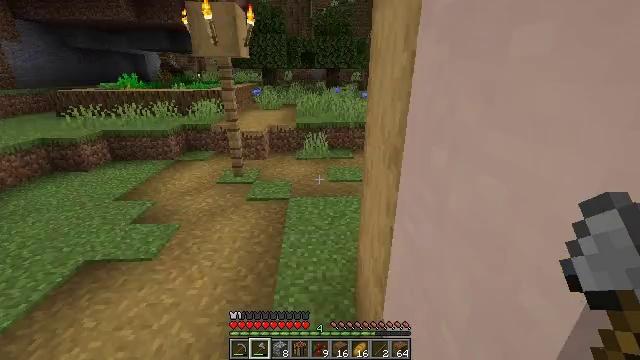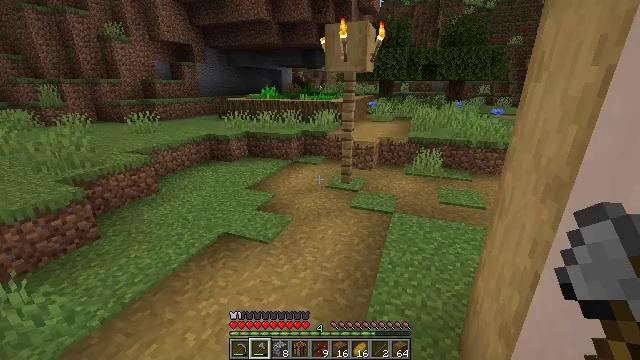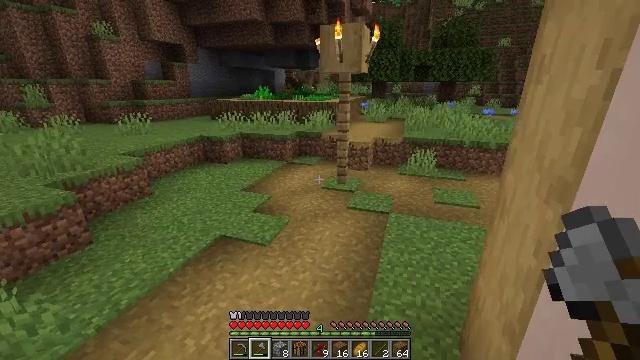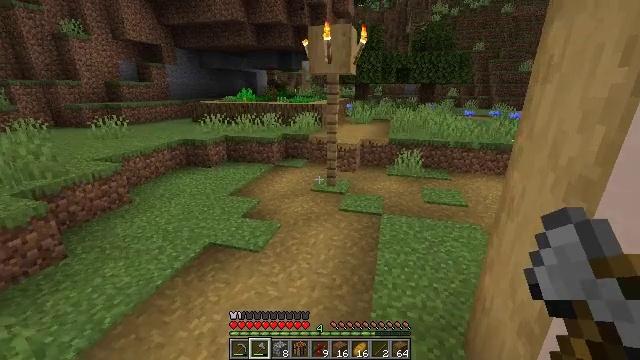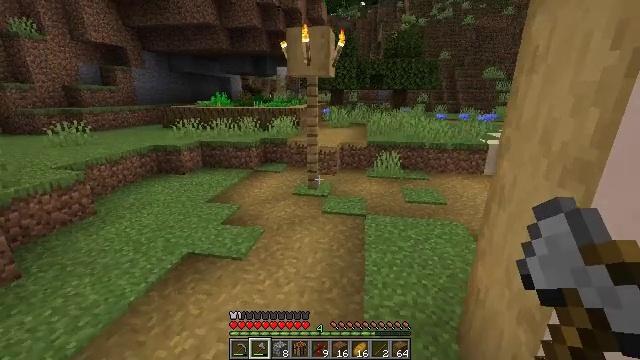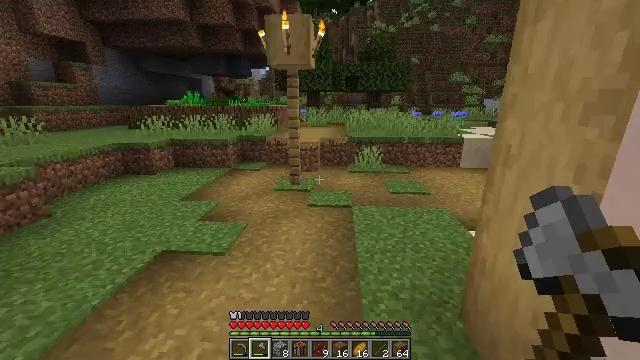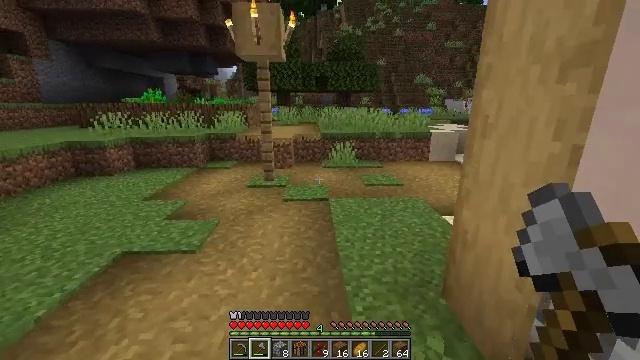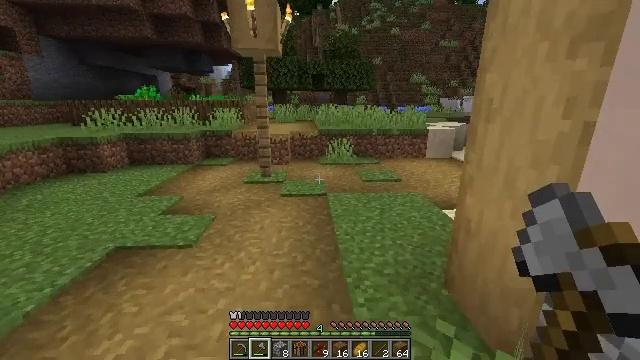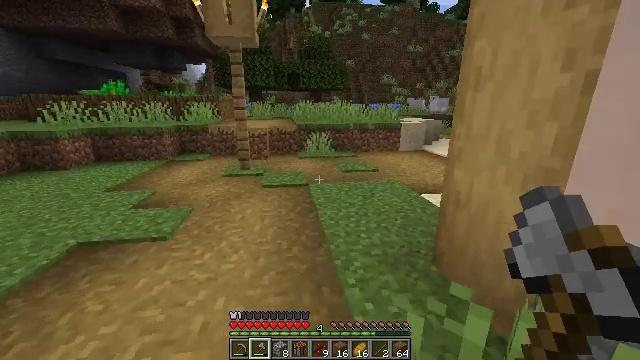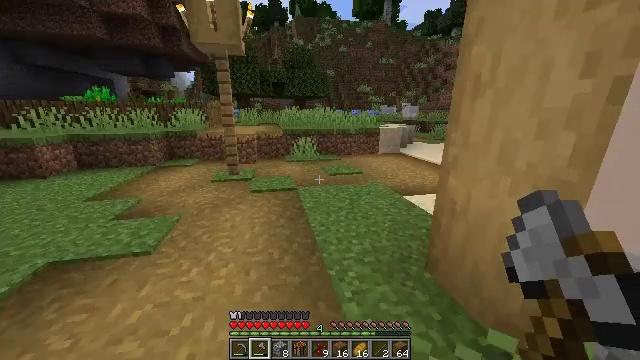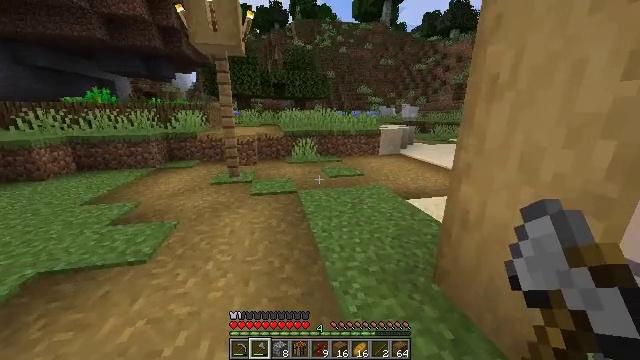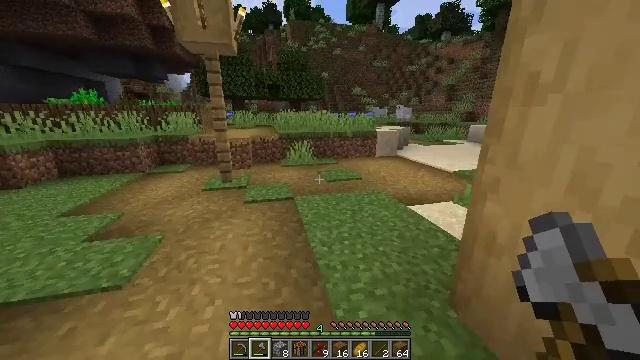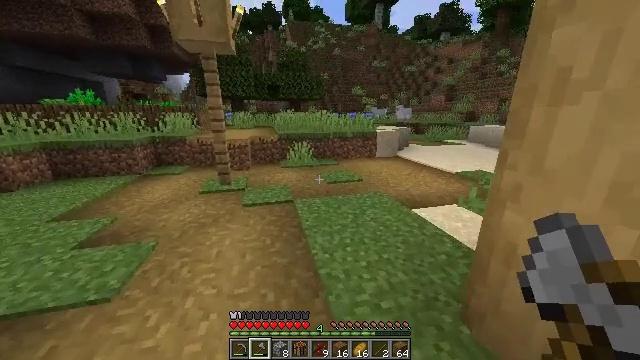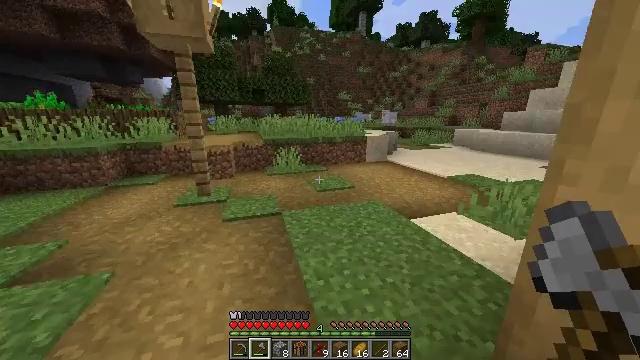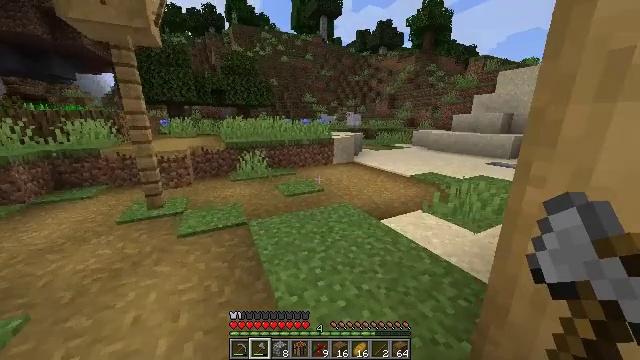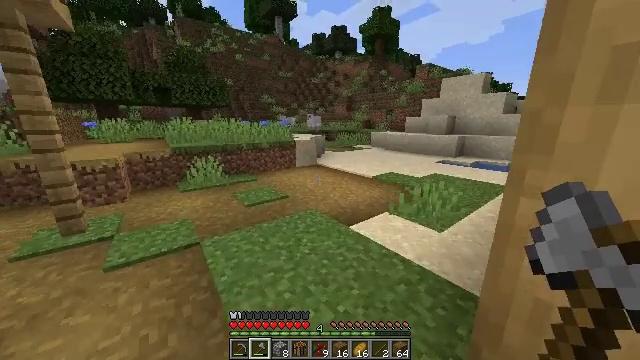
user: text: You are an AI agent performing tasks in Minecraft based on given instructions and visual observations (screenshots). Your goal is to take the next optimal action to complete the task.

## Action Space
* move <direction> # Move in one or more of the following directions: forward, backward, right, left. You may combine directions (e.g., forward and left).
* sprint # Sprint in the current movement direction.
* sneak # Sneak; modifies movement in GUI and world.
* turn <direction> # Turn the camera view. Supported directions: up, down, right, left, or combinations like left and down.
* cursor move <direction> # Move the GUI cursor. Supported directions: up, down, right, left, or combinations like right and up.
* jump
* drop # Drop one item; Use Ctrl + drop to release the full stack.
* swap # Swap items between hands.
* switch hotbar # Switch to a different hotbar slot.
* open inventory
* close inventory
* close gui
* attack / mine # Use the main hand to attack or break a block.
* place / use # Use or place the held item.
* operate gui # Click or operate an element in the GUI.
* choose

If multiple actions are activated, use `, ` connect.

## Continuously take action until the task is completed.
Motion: motion action
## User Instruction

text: Collect a hay block for crafting.
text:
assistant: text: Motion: move left, turn left and up
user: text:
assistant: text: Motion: move forward and move left, turn right
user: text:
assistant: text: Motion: move forward and move left, turn right
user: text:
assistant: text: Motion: move forward and move left, turn right and up
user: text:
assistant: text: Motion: move forward, turn right and up
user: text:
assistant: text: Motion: move forward, turn right
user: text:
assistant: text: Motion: move forward, sprint
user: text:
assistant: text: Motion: move forward, sprint, turn right
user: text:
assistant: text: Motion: move forward, sprint, turn right
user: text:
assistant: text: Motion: move forward, sprint
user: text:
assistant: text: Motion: move forward, sprint, turn right
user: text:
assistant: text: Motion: move forward, sprint
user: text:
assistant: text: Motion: move forward, sprint, turn right
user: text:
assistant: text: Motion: move forward, sprint, turn right
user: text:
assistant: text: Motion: move forward, sprint, turn right
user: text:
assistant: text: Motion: move forward, sprint
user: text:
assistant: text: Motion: move forward, sprint
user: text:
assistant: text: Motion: move forward and move left, sprint
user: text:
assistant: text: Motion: move forward and move left, sprint
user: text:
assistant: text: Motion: move forward and move left, sprint, turn left
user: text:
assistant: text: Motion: move forward and move left, sprint, turn left
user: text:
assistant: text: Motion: move forward and move left, sprint, turn left
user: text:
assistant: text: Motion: move forward and move left, sprint
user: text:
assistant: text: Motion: move forward and move left, sprint
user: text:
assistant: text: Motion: move forward and move left, sprint, turn left
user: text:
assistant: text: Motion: move forward and move left, sprint, turn left and down
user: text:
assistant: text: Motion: move forward and move left, sprint, turn left
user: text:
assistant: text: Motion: move forward and move left, sprint, turn left and down
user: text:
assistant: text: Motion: move forward and move left, sprint, turn left and down
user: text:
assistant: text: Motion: move forward and move left, sprint, turn left and up